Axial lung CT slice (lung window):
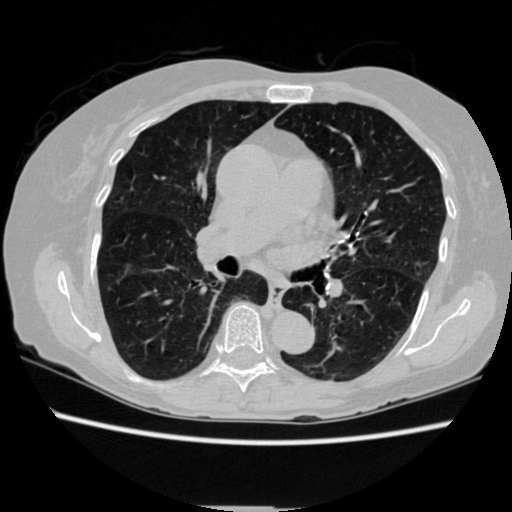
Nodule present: no